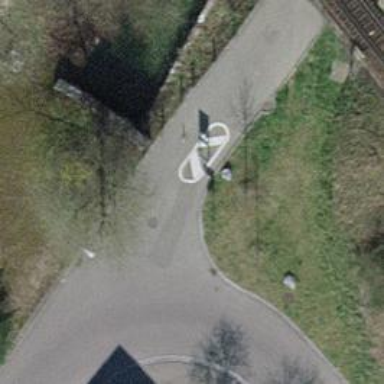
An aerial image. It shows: Bollard.